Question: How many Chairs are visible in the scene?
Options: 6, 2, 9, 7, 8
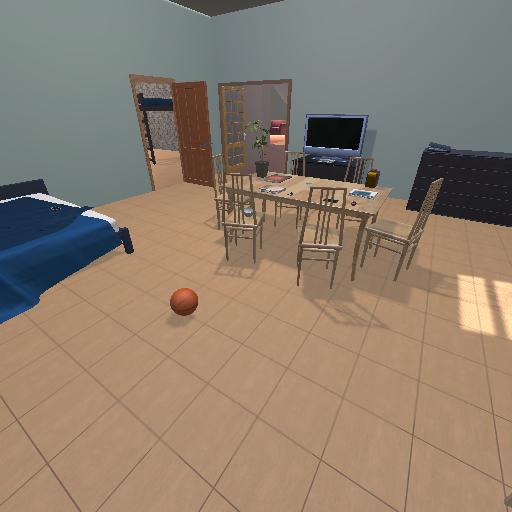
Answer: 6